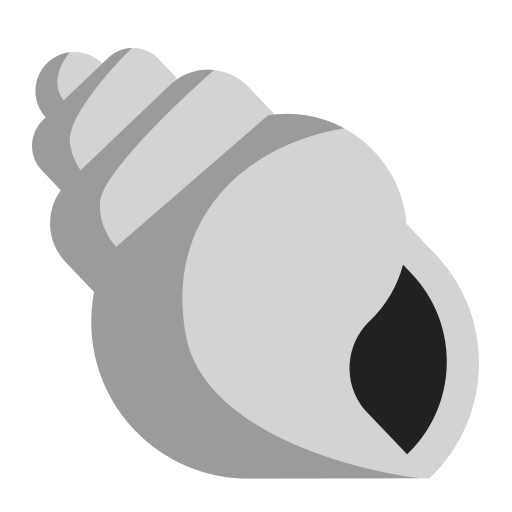
spiral shell flat